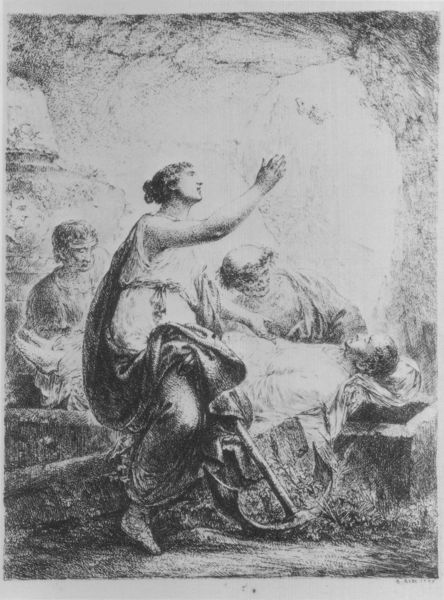
Titel: Ein Christ auf dem Sarge, vom Tode und der Hoffnung umgeben
Künstler: Bernhard Rode
Standort: Kiel
Institution: Kunsthalle zu Kiel der Christian-Albrechts-Universität
Schlagwörter: baum, dunkel, fuß, gott, hand, himmel, kopf, mann, meer, schatten, weiß, wolken, frauen, menschen, sitzen, äste, finger, frau, frisur, geste, grau, hell, kleid, licht, mund, männer, nase, profil, raum, schwarz, skizze, zeichnung, blick, dame, tuch, arm, augen, falten, judith, kleidung, leiche, mensch, sockel, stein, tod, tot, toter, trauer, bildnis, hände, porträt, zweige, brüstung, rauch, sonne, boden, auge, figur, gewand, haare, sitzend, gewänder, kind, personen, höhle, locken, boot, kinder, stock, engel, füße, schiff, papier, liegen, stab, mauer, grafik, graphik, rand, figuren, schiffbruch, falte, polster, büste, bett, faltenwurf, junge, zeigen, bögen, tusche, antike, krank, druck, druckgrafik, radierung, stich, lithografie, schwert, waffe, beten, gebet, allegorie, totenkopf, sarg, grab, jesus, leichnam, pieta, totenbett, verstorben, kranker, axt, antik, götter, hilfe, krankheit, schmerz, geäst, rinde, flehen, erhoben, hochkant, anker, hoffnung, anbetung, tunika, jenseits, strecken, gruß, auferstehung, sterbender, alegorie, klassisch, verzweifelt, sarkophag, pflege, sensemann, klage, poseidon, spes, oieta, nsckt, frsisur, ertrunkener, ankeer, auquatinta, brüstun, göttliches, schiffart, sterbebettt